Interaction volume radius: 10 \u00c5
Interaction volume height: 10 \u00c5
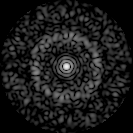
Disorder parameter: 0.8602